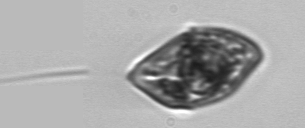
Label: Gyrodinium